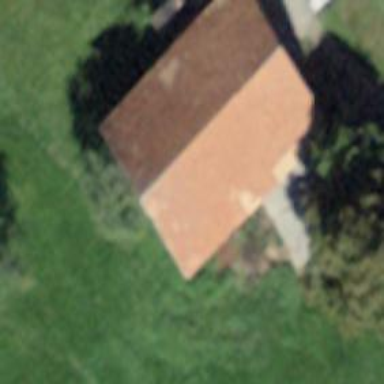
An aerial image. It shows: Barn.